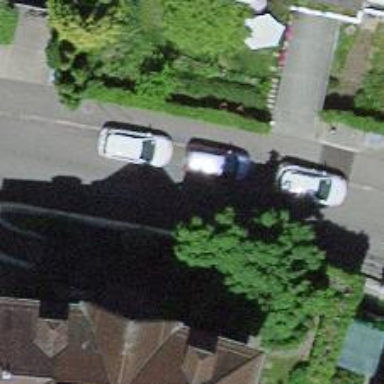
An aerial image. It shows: Residential road with asphalt surface and separate sidewalk.